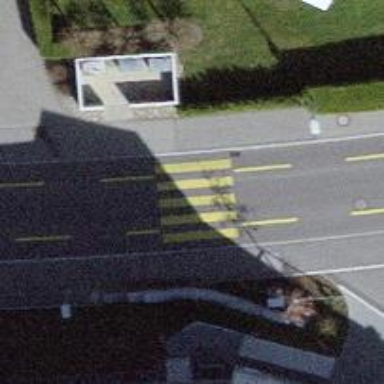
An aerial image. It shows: Zebra crossing on footway.